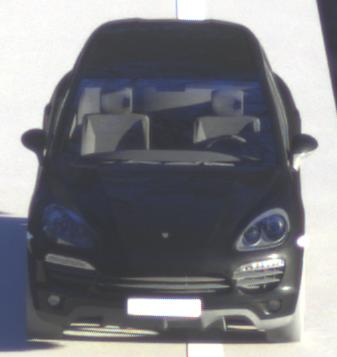
Make: Porsche
Model: Cayenne
Detailed model: Cayenne (958)
Model produced from: 2010/05
Model produced until: 2014/07
Doors: 5
Color: black
Road condition: dry road
Daytime: sunrise or sunset
Contrast: high contrast